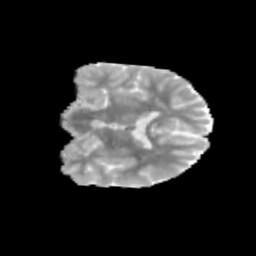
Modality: MD
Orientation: coronal
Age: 11
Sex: male
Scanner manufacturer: siemens
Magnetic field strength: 3 T
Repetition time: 3.8 s
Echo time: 0.07 s